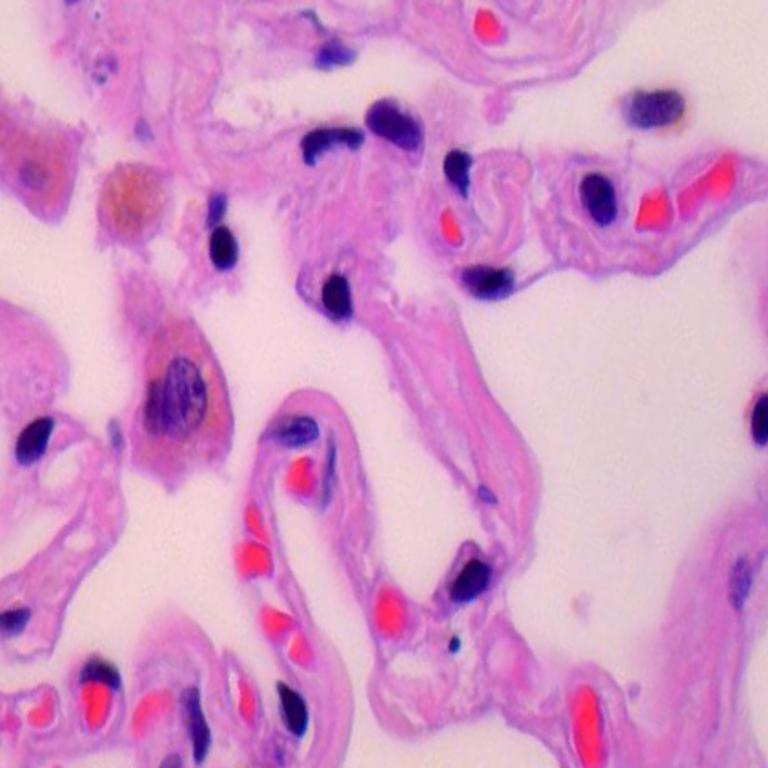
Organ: lung
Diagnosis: benign